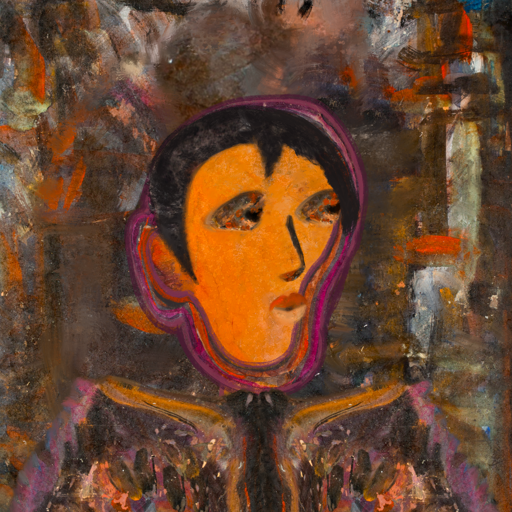
Background: GypsyQueen, Head And Neck Side: Hypocrite_w_Hair, Face Side: Gypsy_Queen, Bust: Gypsy_Queen, Hair Side: Roy_Bahadur, Head Accessory: Blank, Second Necklace: Blank, Necklace: Blank, Baby: Blank